Question: In FlashBuilder's compiler options (Properties->Flex Compiler), under "Adobe Flash Player options" there is an option for "Use a specific version", where you can tell it what Flash Player to link against:

How do I get this value at runtime? Note that I am not talking about the Flash Player version, but the version that the swf was linked against.
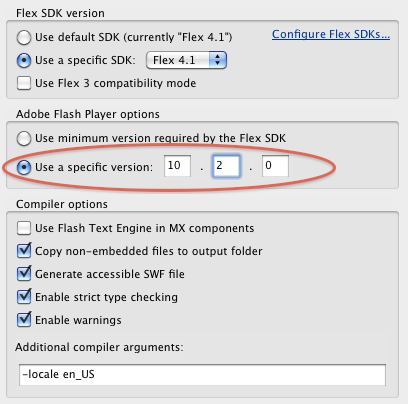
Answer: You can't get that exact target version. You can get the SWF file version, but that is not the same. When you edit the target version in that panel, Flex compiles against a different playerglobal.swc, but doesn't necessarily change the SWF file version.